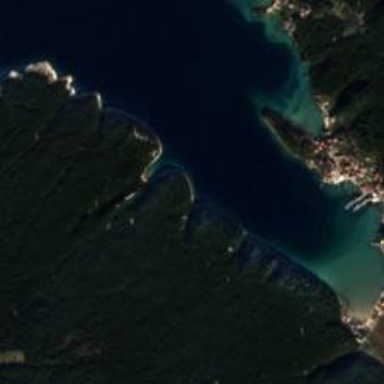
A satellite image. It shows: Picturesque coastline scene.